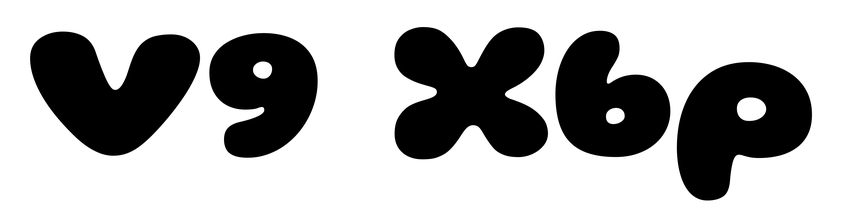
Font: Gluten_Black